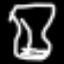
Label: hourglass